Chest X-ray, PA view. Patient: 59 years old, sex M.
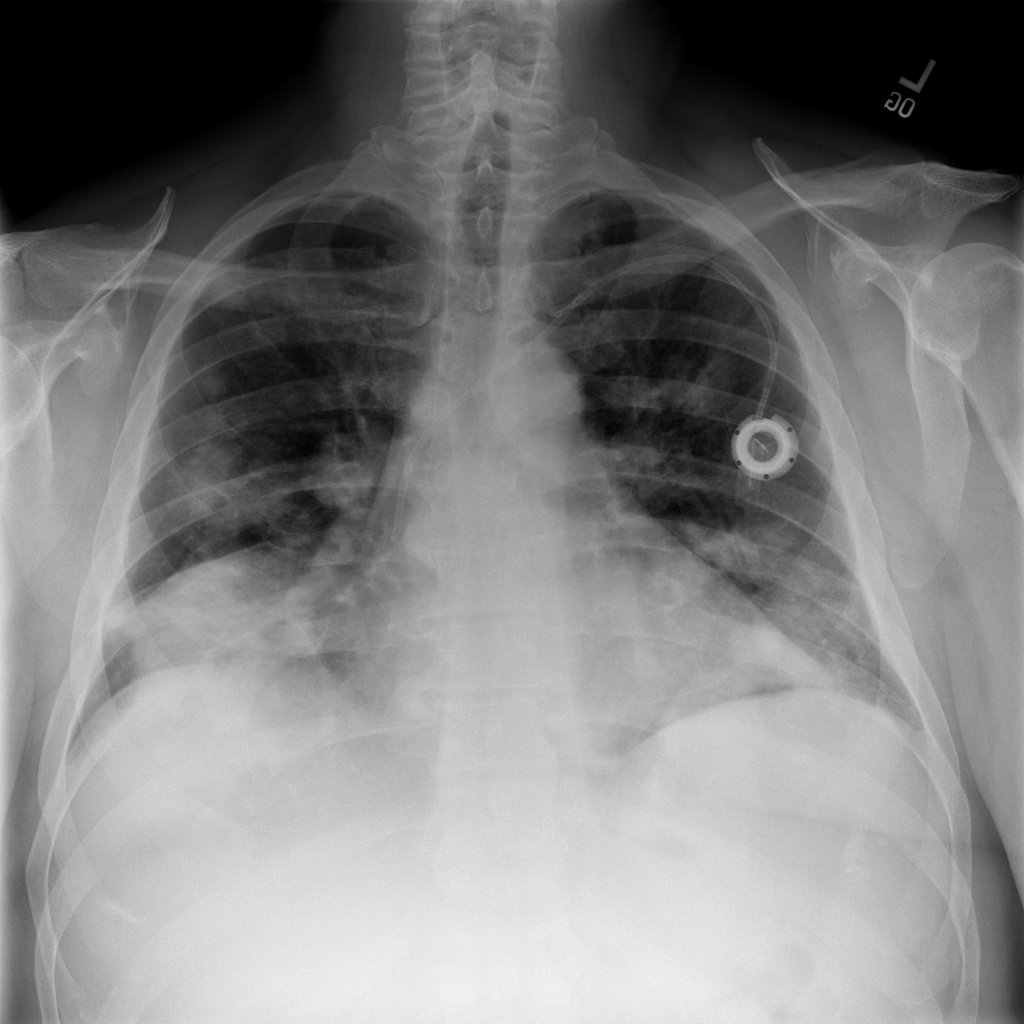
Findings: Consolidation, Mass, Nodule